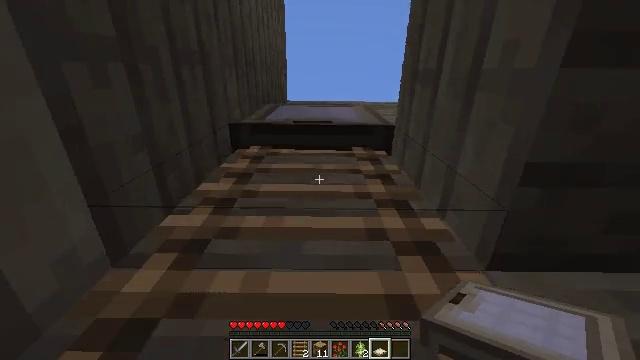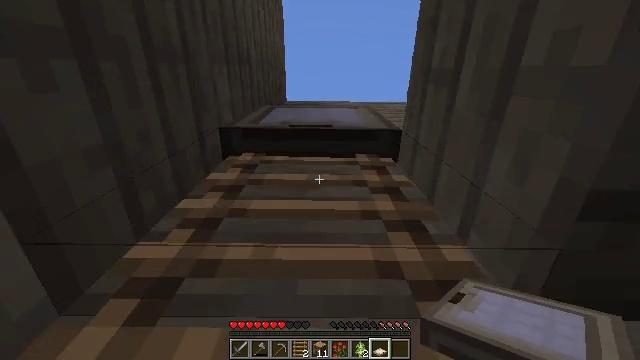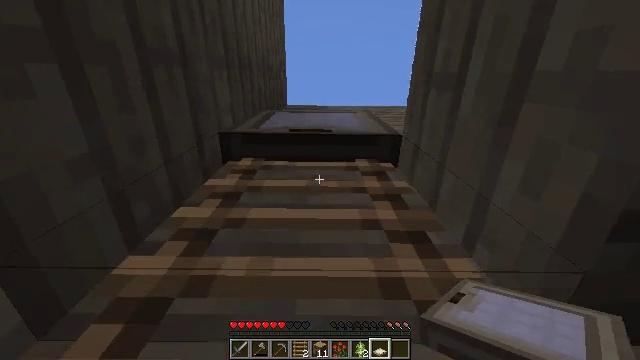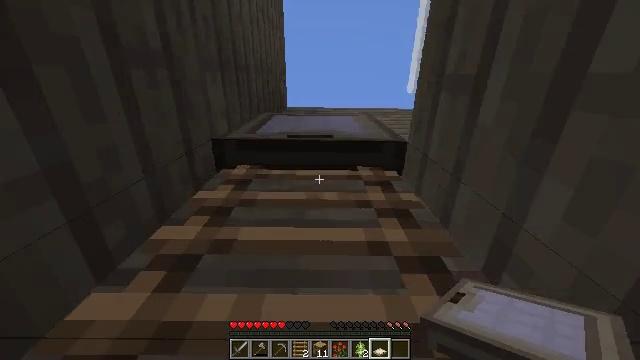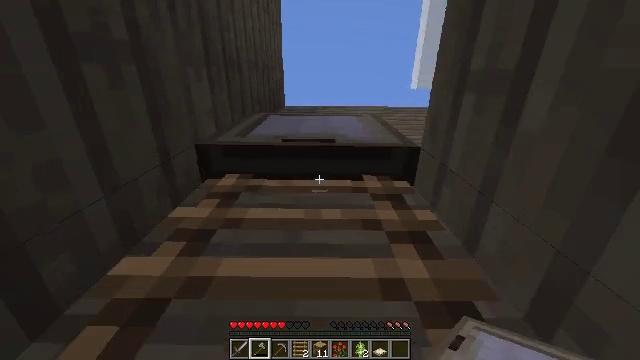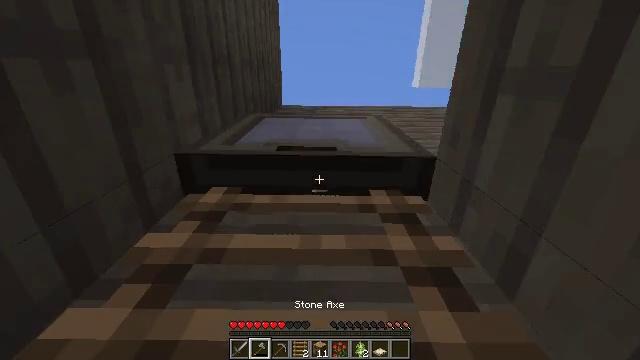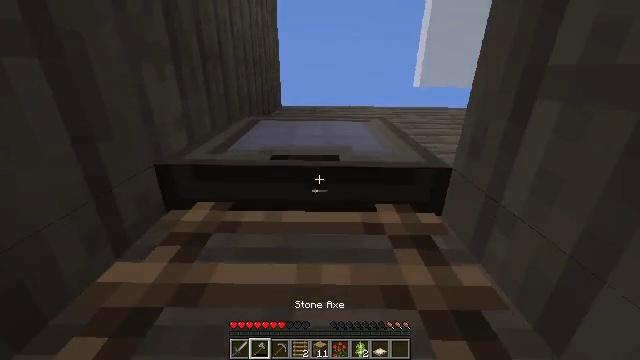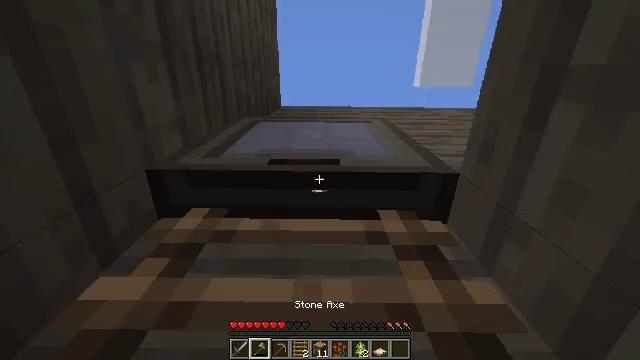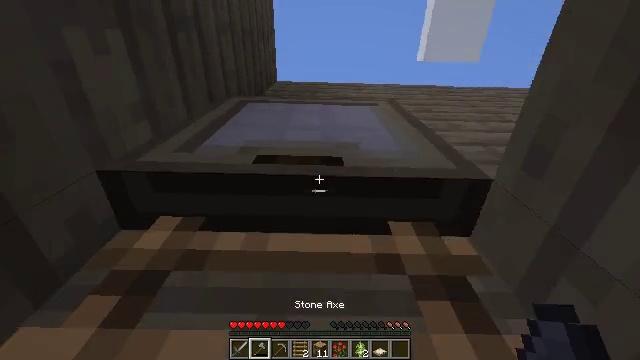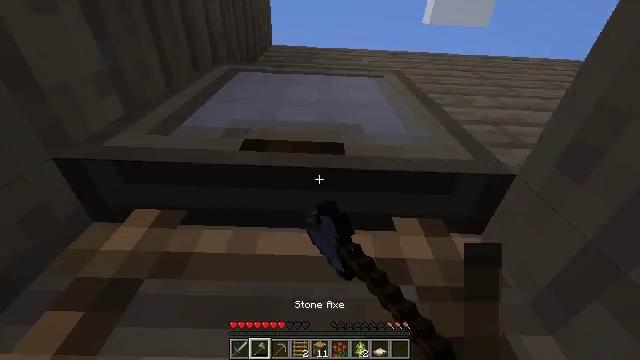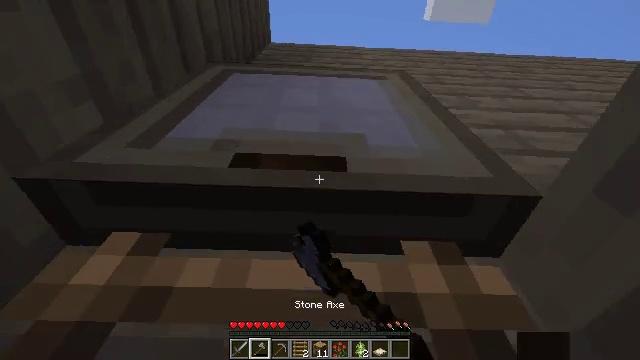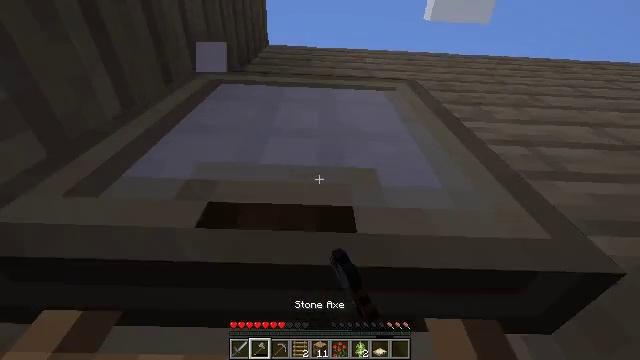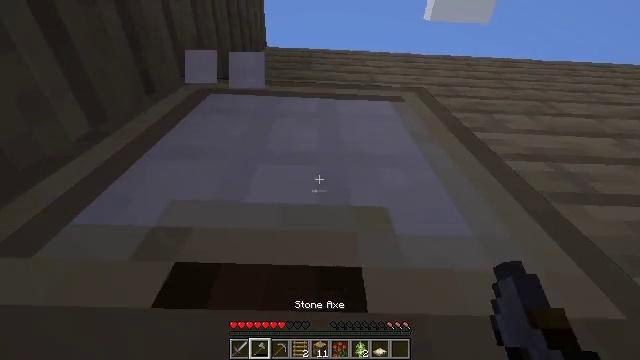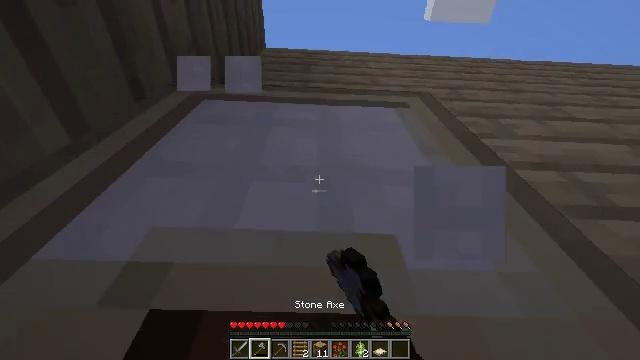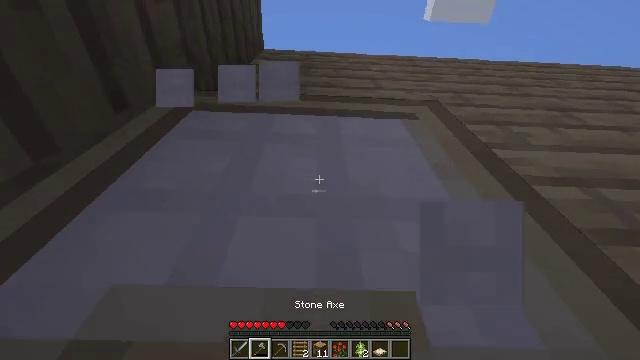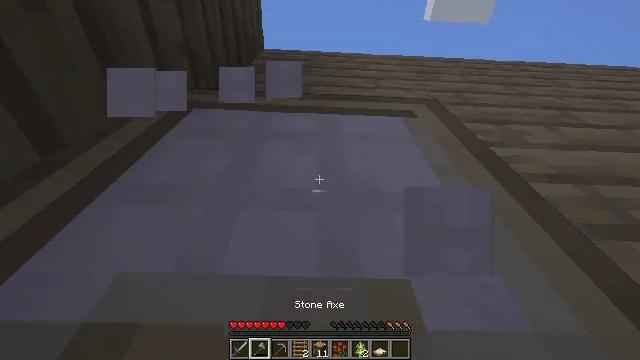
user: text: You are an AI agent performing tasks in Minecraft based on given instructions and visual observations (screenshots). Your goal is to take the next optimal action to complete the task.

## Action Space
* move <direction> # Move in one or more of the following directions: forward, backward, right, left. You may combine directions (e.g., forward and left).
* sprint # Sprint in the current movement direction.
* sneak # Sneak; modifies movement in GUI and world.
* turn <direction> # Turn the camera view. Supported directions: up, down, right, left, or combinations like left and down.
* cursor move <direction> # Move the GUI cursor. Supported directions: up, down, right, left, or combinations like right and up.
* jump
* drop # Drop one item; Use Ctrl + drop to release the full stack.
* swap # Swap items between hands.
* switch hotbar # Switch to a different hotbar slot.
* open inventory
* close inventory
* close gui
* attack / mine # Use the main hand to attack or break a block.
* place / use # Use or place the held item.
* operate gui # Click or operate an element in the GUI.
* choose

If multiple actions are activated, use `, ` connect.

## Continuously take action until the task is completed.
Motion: motion action
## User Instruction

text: Break down the birch trapdoor to collect it.
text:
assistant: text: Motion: move forward
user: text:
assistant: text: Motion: move forward
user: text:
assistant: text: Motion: move forward
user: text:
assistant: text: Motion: move forward, switch to hotbar 2
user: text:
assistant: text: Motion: move forward, switch to hotbar 2
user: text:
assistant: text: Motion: move forward, switch to hotbar 2
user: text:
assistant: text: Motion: move forward
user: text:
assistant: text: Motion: move forward, turn down, attack / mine
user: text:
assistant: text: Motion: move forward, turn right and down, attack / mine
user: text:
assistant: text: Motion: move forward, attack / mine
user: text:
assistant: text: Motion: move forward, attack / mine
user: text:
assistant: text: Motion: move forward, attack / mine
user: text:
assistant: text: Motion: attack / mine
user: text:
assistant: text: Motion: attack / mine
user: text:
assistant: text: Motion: attack / mine
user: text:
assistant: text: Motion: attack / mine
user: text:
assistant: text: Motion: turn down, attack / mine
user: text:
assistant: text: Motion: turn left and down, attack / mine
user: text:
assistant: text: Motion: turn down, attack / mine
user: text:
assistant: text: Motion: attack / mine
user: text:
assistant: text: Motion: move forward, attack / mine
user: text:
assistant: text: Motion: move forward, attack / mine
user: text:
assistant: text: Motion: move forward, turn up, attack / mine
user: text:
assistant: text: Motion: move forward, turn up, attack / mine
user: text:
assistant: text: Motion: move forward, turn up, attack / mine
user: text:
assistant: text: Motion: move forward, turn up, attack / mine
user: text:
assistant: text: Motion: move forward, turn up, attack / mine
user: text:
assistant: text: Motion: move forward, attack / mine
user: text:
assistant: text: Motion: move forward, attack / mine
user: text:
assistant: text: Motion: move forward, turn down, attack / mine